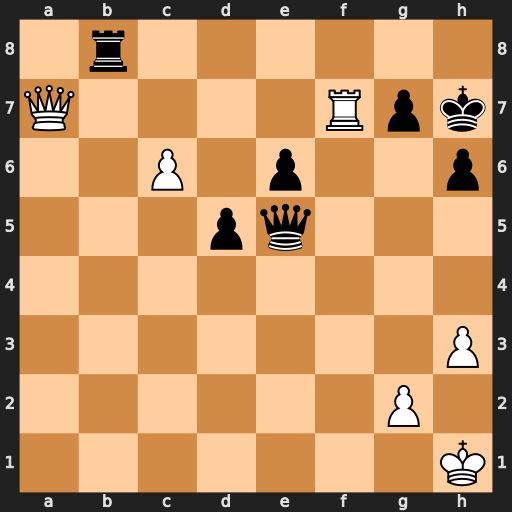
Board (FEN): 1r6/Q4Rpk/2P1p2p/3pq3/8/7P/6P1/7K
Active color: w
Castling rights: -
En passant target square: -
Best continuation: Rxg7+ Qxg7 Qxb8 Qc3 Qd6